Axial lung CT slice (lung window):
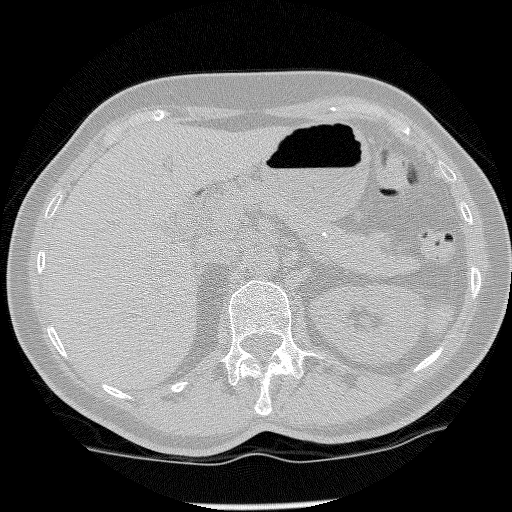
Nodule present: no